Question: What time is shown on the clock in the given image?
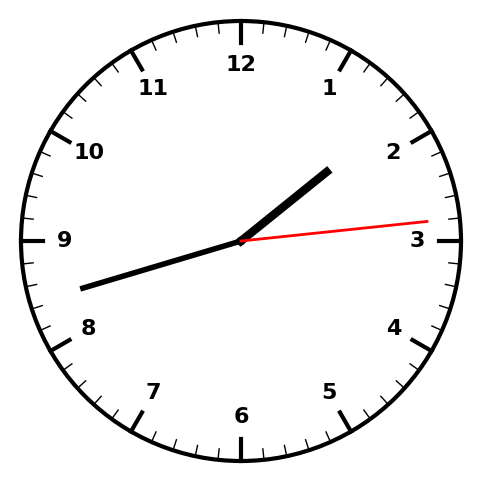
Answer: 01:42:14